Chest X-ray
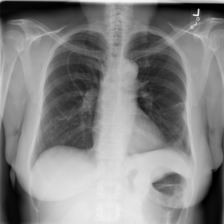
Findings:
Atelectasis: negative
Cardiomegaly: negative
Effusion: negative
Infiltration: negative
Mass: negative
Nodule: positive
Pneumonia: negative
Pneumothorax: negative
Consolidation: negative
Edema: negative
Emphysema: negative
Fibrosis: negative
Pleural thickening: negative
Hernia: negative